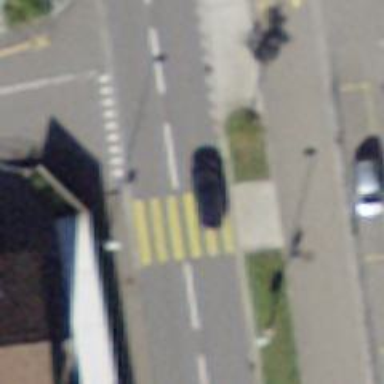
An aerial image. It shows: Marked road crossing.